Question: I am working both with QGIS and GDAL lib in python. I've clipped a scence from QGIS and exported it as TIF format.
<URL>
I've tried something to read the histogram of this image:
'''
dataset = gdal.Open("/content/drive/MyDrive/work/<PHONE>/ClippedDup.tif")
num_bands = dataset.RasterCount
for i in range(1, num_bands+1):
band = dataset.GetRasterBand(i)
hist = band.GetHistogram()
print(f"Histogram of Band {i}: {hist}")
'''
I got the histogram like this.
Image

What should I do
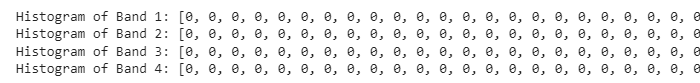
Answer: What do you expect to happen? The data you use doesn't contain any values within the valid range of the histogram you request. You can include those by setting:
'''
hist = band.GetHistogram(include_out_of_range=True)
'''
That will put all values in the very last bin, as expected.
You should probably either scale the data, or set the range/bins you want for the histogram, if the current result isn't what you want. See the documentation for all available options:
<URL>
Alternatively, you can read the data and use something like Numpy ('np.histogram') to calculate the histogram.
You can test this for example with something like:
'''
from osgeo import gdal
import matplotlib.pyplot as plt
fig, ax = plt.subplots(figsize=(8,3), facecolor="w")
vmin = 200
vmax = 1400
n_bins = 50
step = int((vmax-vmin)/n_bins)
ds = gdal.Open("/content/drive/MyDrive/work/<PHONE>/ClippedDup.tif")
num_bands = ds.RasterCount
for i in range(1, num_bands+1):
band = ds.GetRasterBand(i)
hist = band.GetHistogram(min=vmin, max=vmax, buckets=n_bins, include_out_of_range=True)
ax.step(range(vmin, vmax, step), hist, label=f"Band {i}")
ax.legend()
'''
<URL>